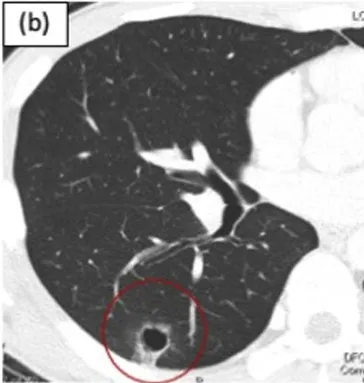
B; CT showing a GGO-like lesion with a thin-walled cavity.
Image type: radiology (ct)